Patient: sex F, age 33
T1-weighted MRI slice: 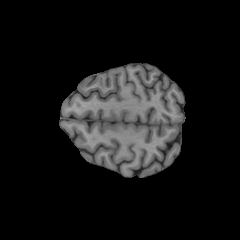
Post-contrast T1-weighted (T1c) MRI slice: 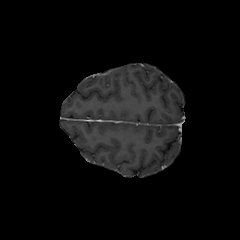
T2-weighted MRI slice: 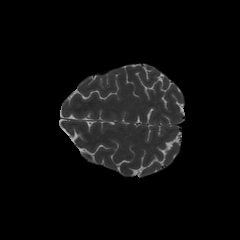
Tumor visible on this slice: no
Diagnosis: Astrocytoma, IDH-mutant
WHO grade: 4